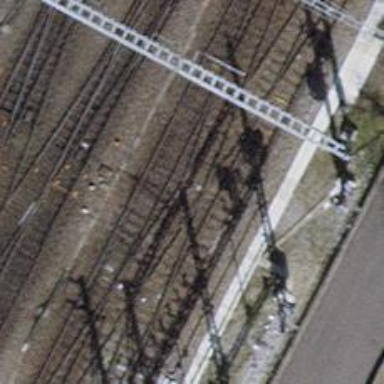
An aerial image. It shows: Rail yard with electrified rails and single track.